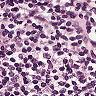
Metastatic tissue present: no